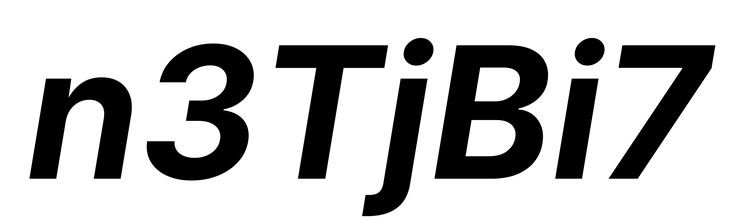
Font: Inter-Italic_Bold_Italic